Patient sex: F
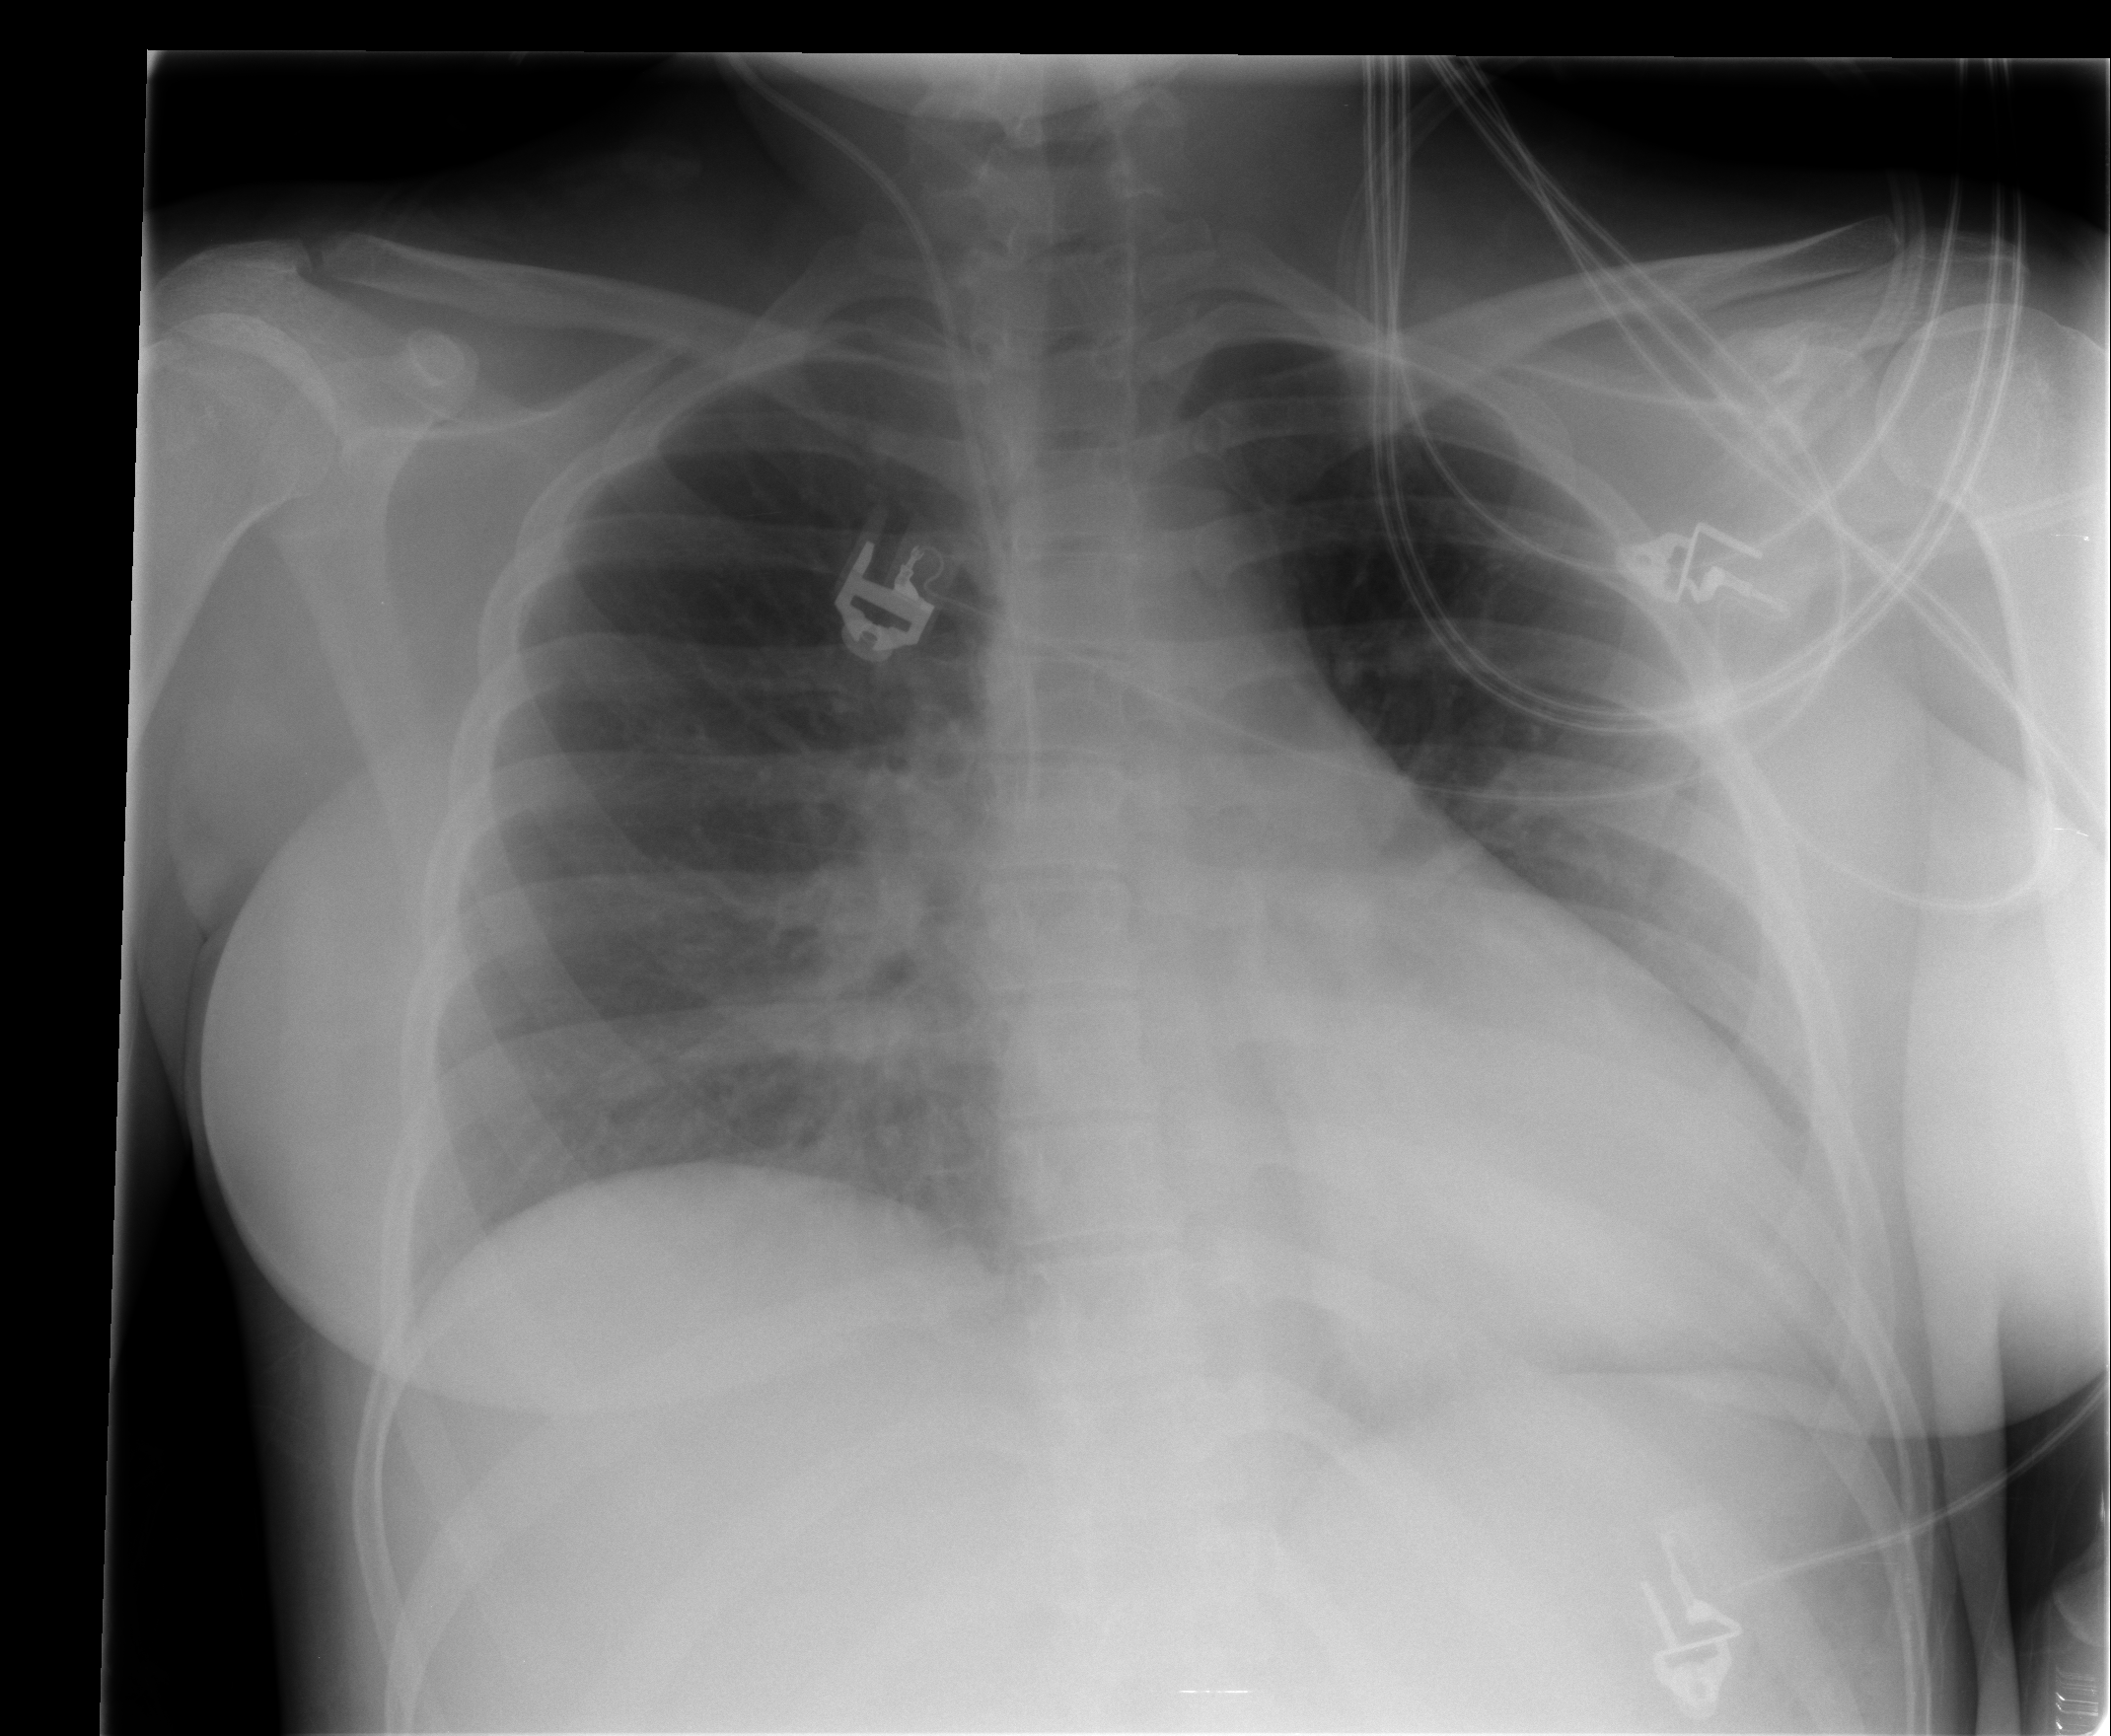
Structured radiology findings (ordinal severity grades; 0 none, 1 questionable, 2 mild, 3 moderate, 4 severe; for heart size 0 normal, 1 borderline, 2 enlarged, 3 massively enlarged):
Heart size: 2
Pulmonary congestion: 0
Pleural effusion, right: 0
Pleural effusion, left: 0
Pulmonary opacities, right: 2
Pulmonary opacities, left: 0
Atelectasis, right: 0
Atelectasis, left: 0